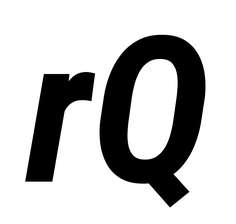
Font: Roboto-Italic_Condensed_Bold_Italic